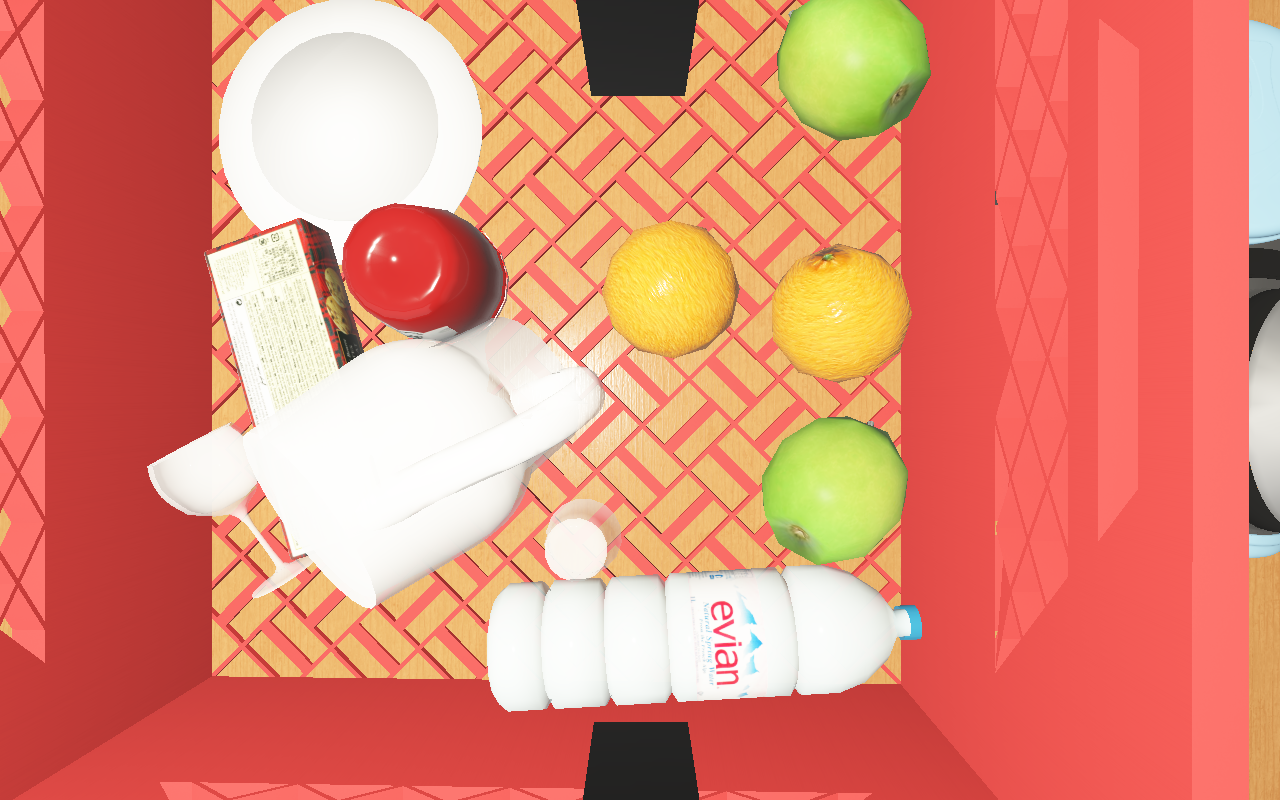
Objects in the scene:
water bottle
apple
apple
orange
orange
plate
cereal box
cereal box
biscuit box